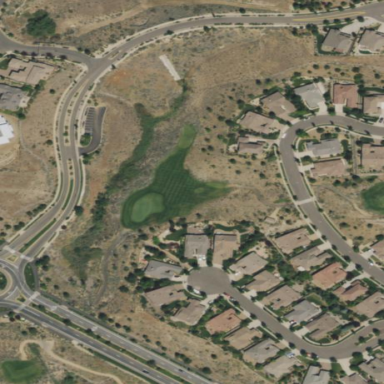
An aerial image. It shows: Area with grass used as rough in golf course.